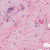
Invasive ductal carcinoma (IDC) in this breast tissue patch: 0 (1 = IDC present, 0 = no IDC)